Interaction volume radius: 5 \u00c5
Interaction volume height: 25 \u00c5
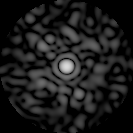
Disorder parameter: 0.8414